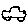
Label: car